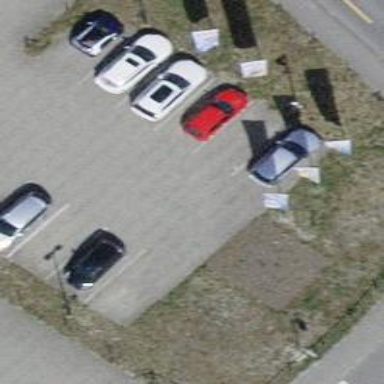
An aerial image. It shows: Parking area with surface.